Current action and preconditions to check: trajectory_clear

Your task: For each precondition in the list above, predict whether it will hold at this action.

Consider the current scene as observed from the mobile robot's camera, and analyze the predicted future states of all dynamic agents (e.g., people, animals, vehicles, or any moving entities) within the NEXT SECOND.

IMPORTANT: Only answer "very likely" if you are absolutely certain—based on strong, clear evidence—that a dynamic agent will violate the precondition in the predicted future state. Do NOT answer "very likely" for unlikely, ambiguous, or low-probability risks.

Ask yourself for each precondition: Is there a high probability, with clear and convincing evidence, that the predicted future states of any dynamic agent will interfere with the predicted future state of the currently executing action within the NEXT SECOND, causing that precondition to fail?

Assess the risk level based on these predictions. Use "likely" or "very likely" if motions create a clear risk of interference.

Use "neutral" or "improbable" if agents are nearby but their predicted paths are clearly diverging or non-conflicting.

Failure Risk Categories: "very improbable", "improbable", "neutral", "likely", "very likely"

Answer Format: Output ONLY the probability_of_failure value from these categories: "very improbable", "improbable", "neutral", "likely", "very likely"

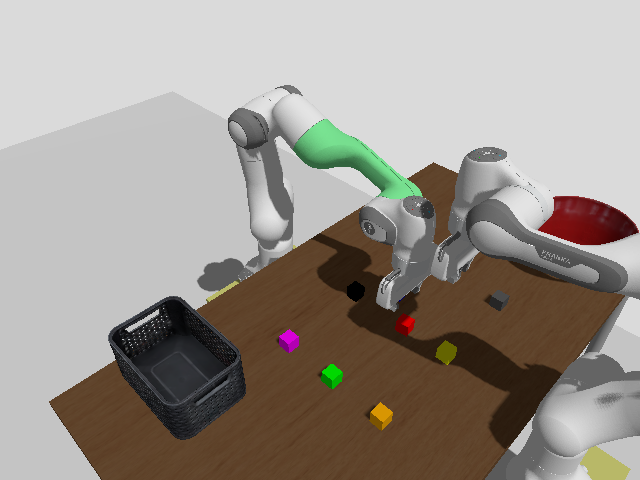

Answer: improbable